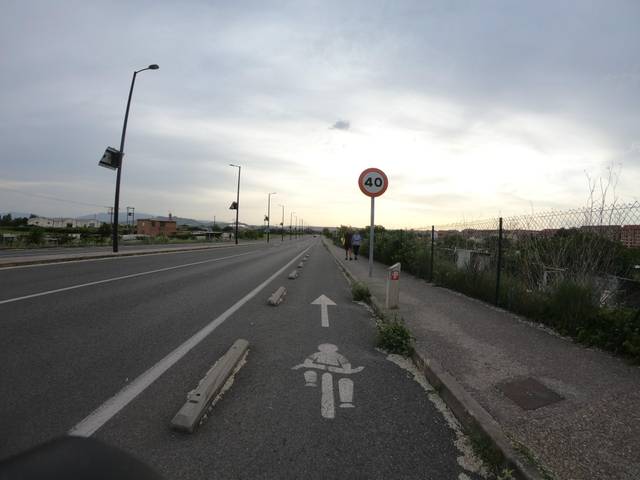
Region: Spain
Coordinates: 42.452, -2.43